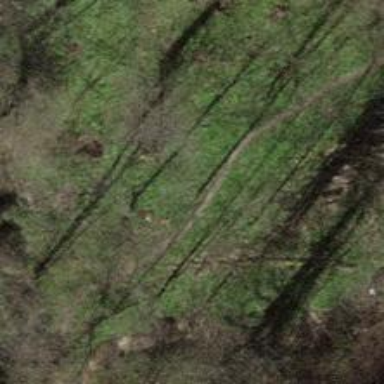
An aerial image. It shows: Path on the ground.